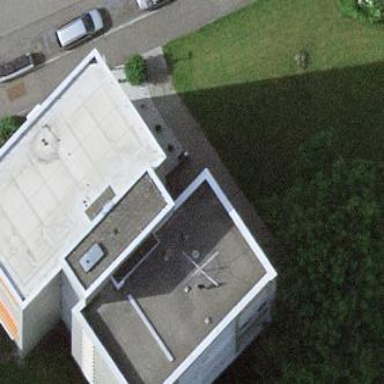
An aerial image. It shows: Apartment building with flat roof.